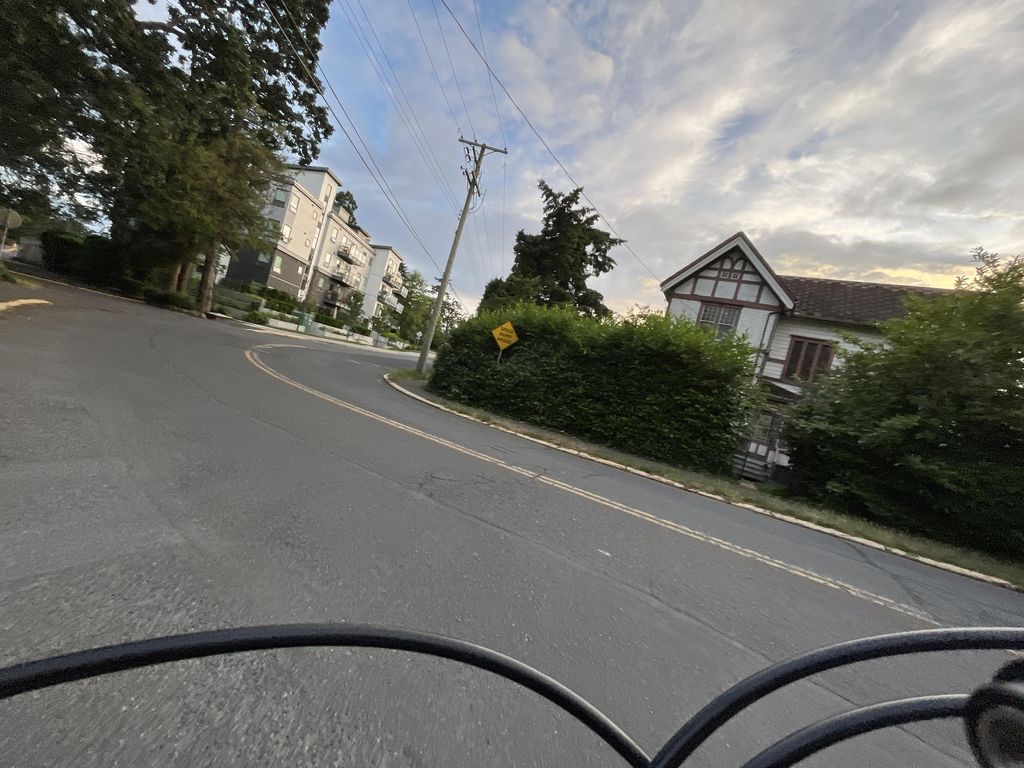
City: victoria